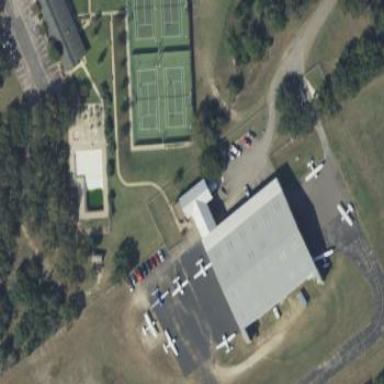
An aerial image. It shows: Building designed as airport hangar.